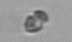
Label: Heterocapsa_rotundata